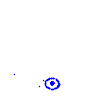
Particle: electron